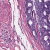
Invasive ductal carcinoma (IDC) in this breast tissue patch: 0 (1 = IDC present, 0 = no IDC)